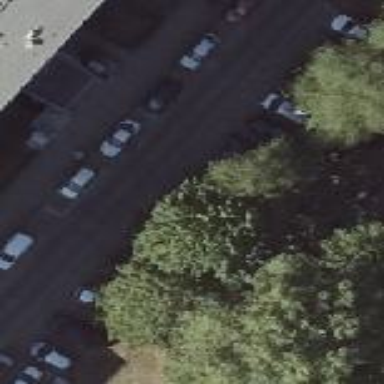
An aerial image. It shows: Parking available on the street side.